Question: I have an example application that came with Qt (dialogs/standarddialogs) and modified it so that it displays dialog on every screen:
'''
for(int i=0;i<app.desktop()->screenCount();i++)
{
Dialog* dialog = new Dialog(app.desktop()->screen(i));
dialog->show();
}
return app.exec();
'''
When testing on Xnest on application default screen (the one from which the application has been started) everything works ok. However, on the other screen the icons in message boxes are not displayed correctly.

The problem can be reproduced on both solaris and linux. However, when I try Xephyr instead of Xnest the problem disappears (on linux). On the other hand this is not a problem with Xnest itself as on Exceed the problem can also be reproduced (but the icons are not displayed at all).
Has anybody seen this kind of problem? Do you think it might be a problem with Qt or configuration of X server? Or maybe I need to compile Qt with some special options?
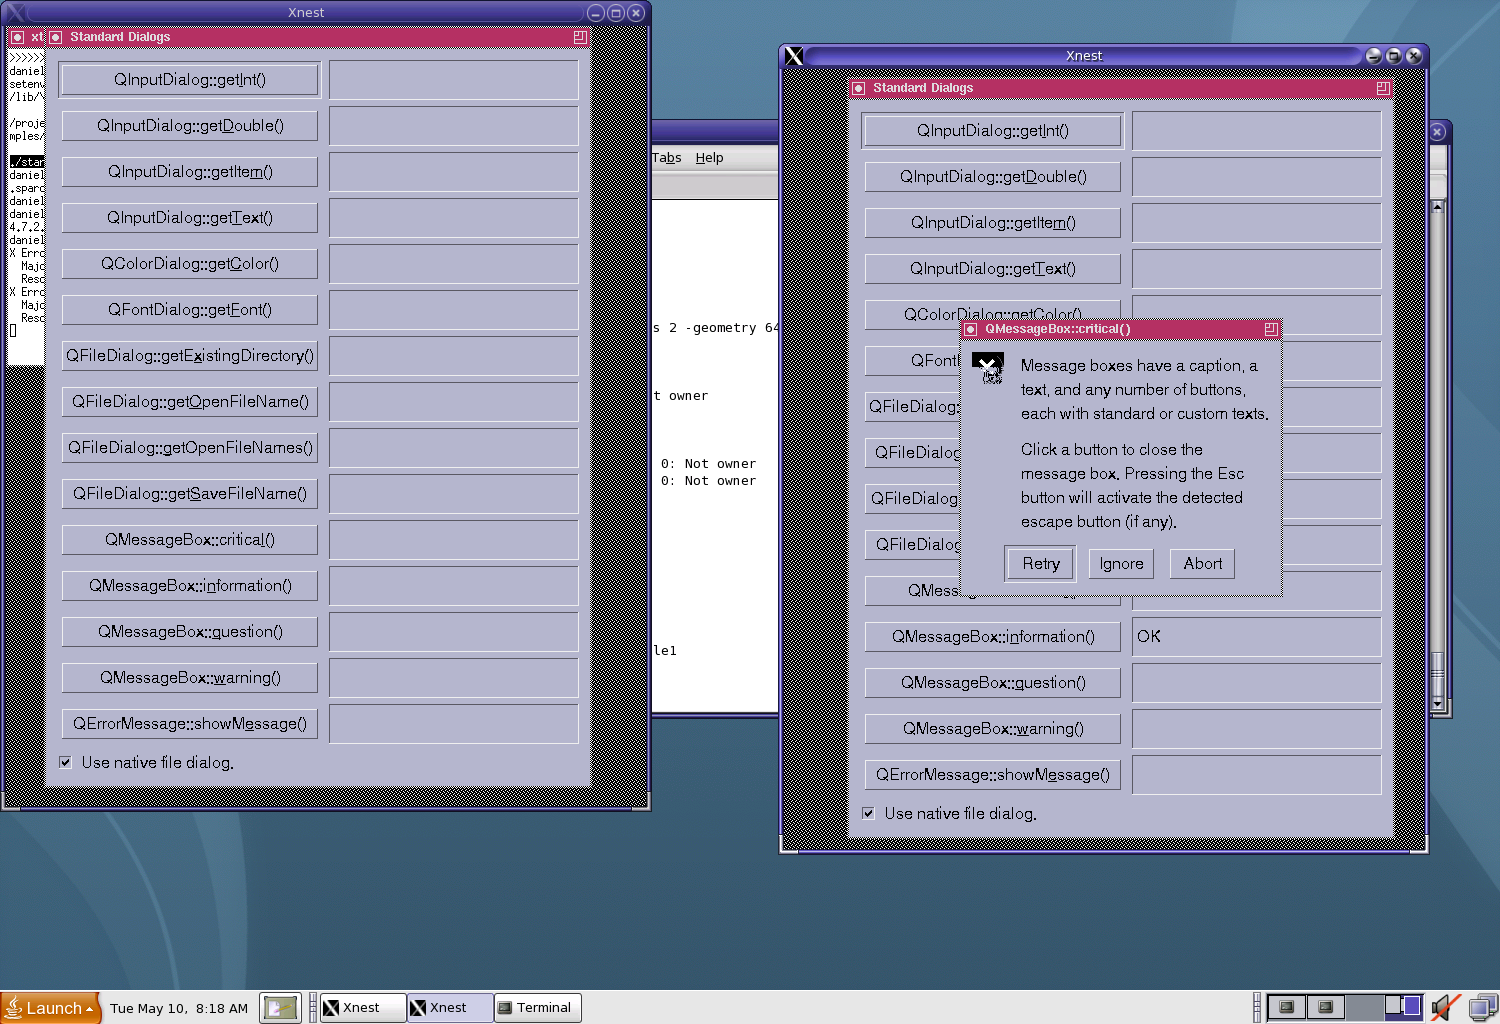
Answer: It seems to be a bug in Qt X11 graphics system. If I set 'QT_GRAPHICSSYSTEM' to 'raster' the icons are displayed properly.